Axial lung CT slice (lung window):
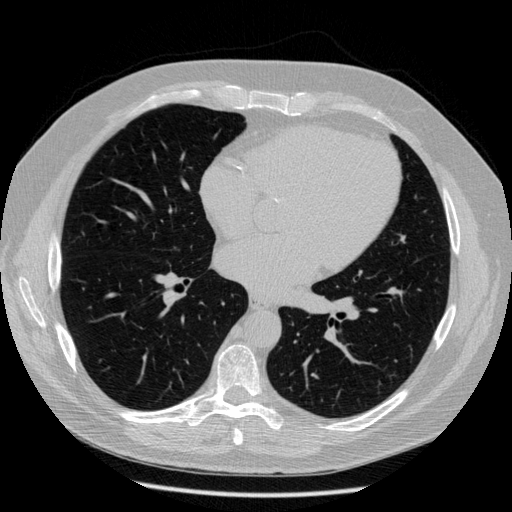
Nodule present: no